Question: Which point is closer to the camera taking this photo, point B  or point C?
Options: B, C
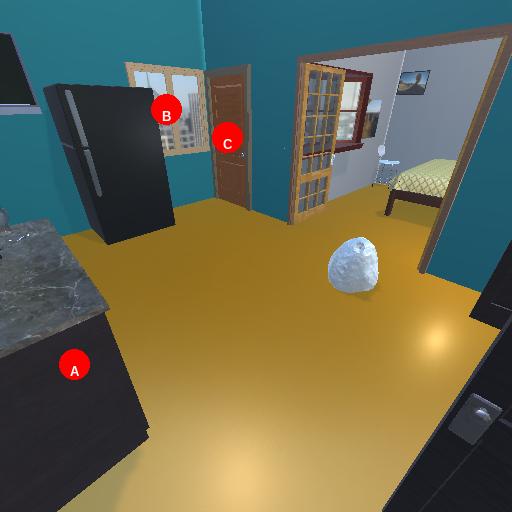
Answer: B